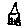
Label: house